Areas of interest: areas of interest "Shantou Shangyou Car Hub (Premium Used Car Showroom)"
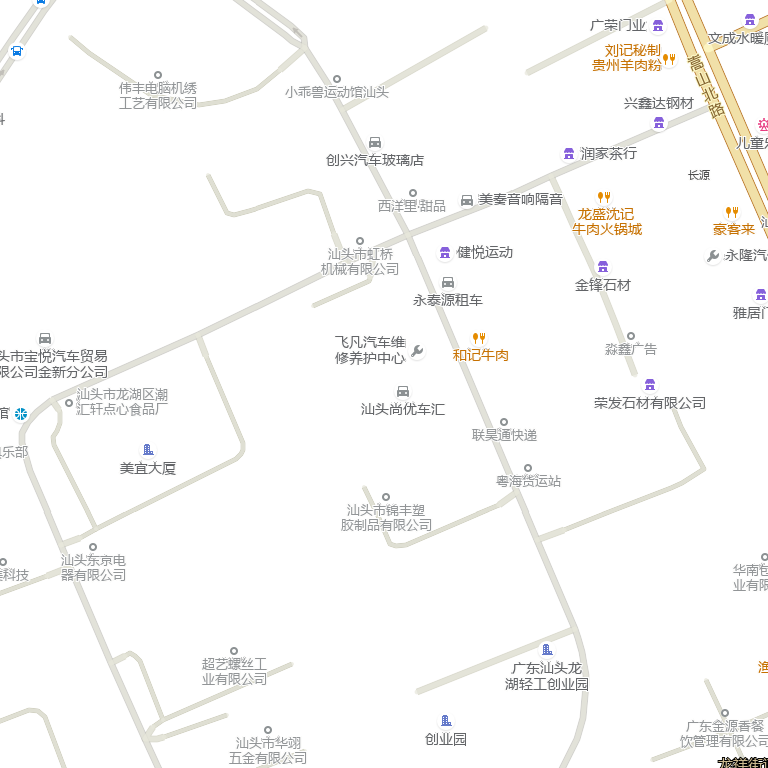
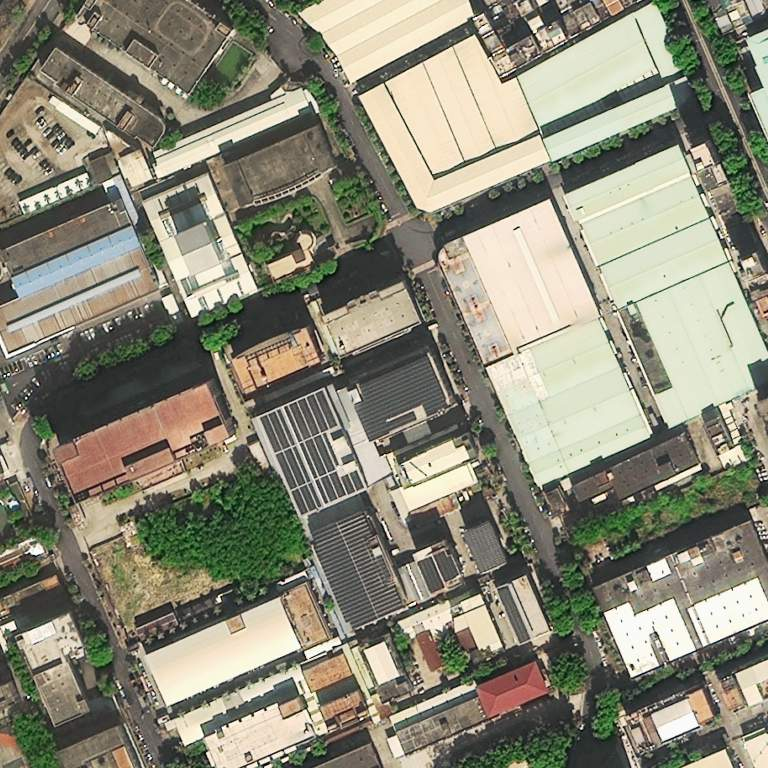